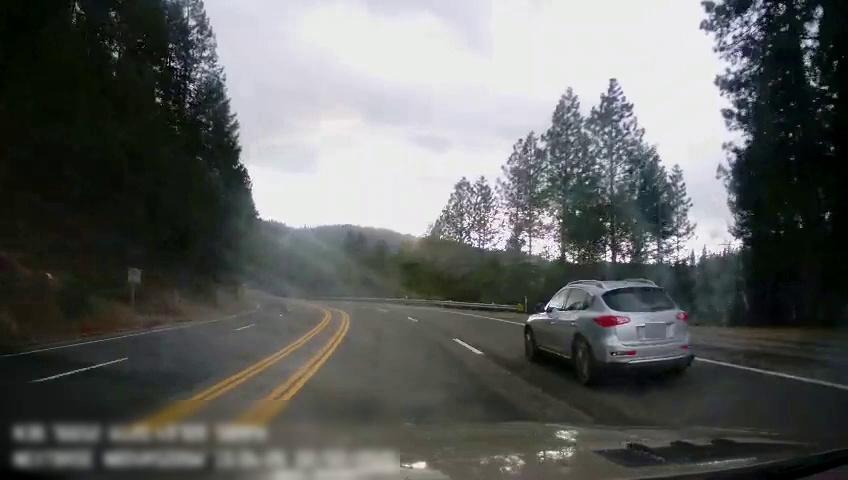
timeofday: Day
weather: Cloudy
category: Drivable Space
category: Vehicles | Car
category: Lanes | Alternate Lane
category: Lanes | Alternate Lane
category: Lanes | Alternate Lane
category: Lanes | Current Lane
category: Lanes | Current Lane
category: Lanes | Alternate Lane